九年级 · 立体几何学
如图 1, 是由一些棱长为单位 1 的相同的小正方体组合成的简单几何体.

图1

主视图

左视图

(1)图中有个小正方体;

(2)请在图 1 右侧方格中分别画出几何体的主视图、左视图;

(3)不改变(2)中所画的主视图和左视图, 最多还能在图 1 中添加—_个小正方体.
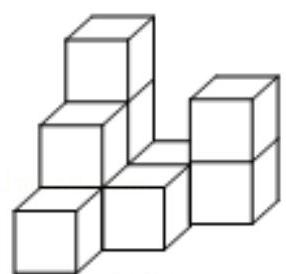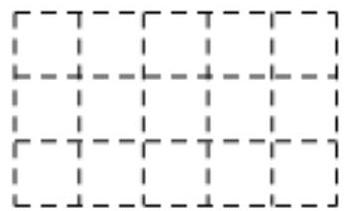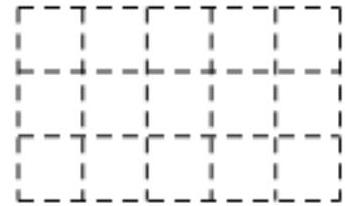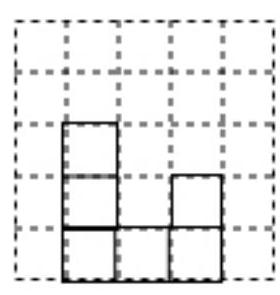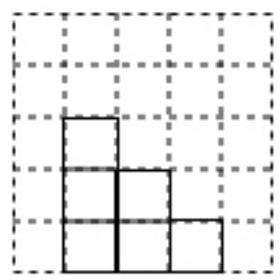
答案: 解：(1)10;

(2)如图所示:

主视图

左视图

(3)不改变(2)中所画的主视图和左视图, 最多还能在图 1 中添加第一排的右边 2 列的 2 个, 第 2 排的右边第 3 列的 2 个, $2+2=4$.

故答案为 4 .